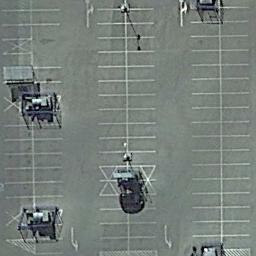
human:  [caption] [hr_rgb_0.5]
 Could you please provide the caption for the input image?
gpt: The parking lot has lots of empty parking spaces .

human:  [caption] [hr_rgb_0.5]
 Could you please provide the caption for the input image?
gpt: There is an empty parking lot .

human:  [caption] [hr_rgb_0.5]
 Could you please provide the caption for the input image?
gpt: About a third of the parking spaces in the parking lot are occupied .

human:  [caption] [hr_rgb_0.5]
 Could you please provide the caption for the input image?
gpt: There is no cars on the parking lot .

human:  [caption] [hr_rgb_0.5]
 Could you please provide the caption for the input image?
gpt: A parking lots with white grid lines and no cars .